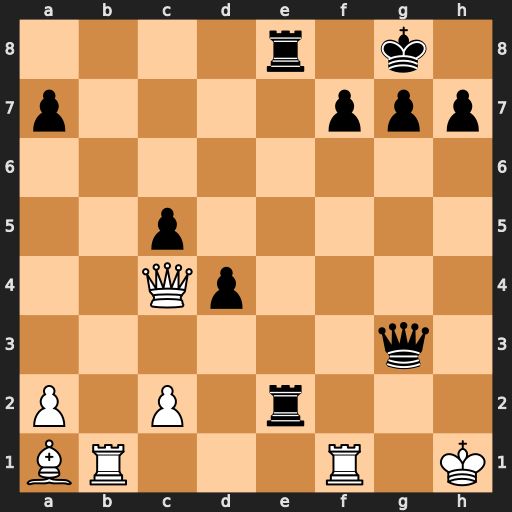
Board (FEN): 4r1k1/p4ppp/8/2p5/2Qp4/6q1/P1P1r3/BR3R1K
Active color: w
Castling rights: -
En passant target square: -
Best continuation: Qxf7+ Kh8 Qf8+ Rxf8 Rxf8#